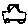
Label: car